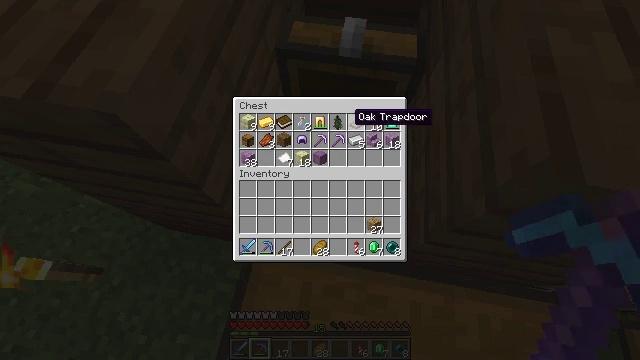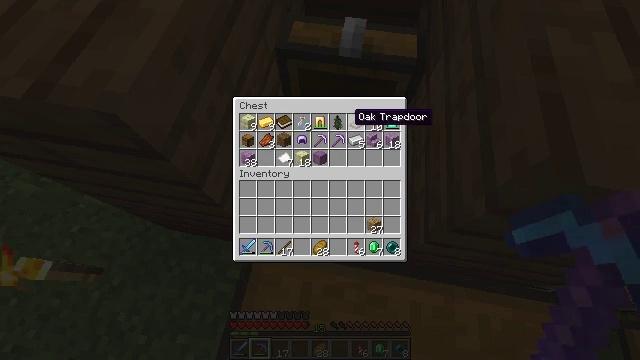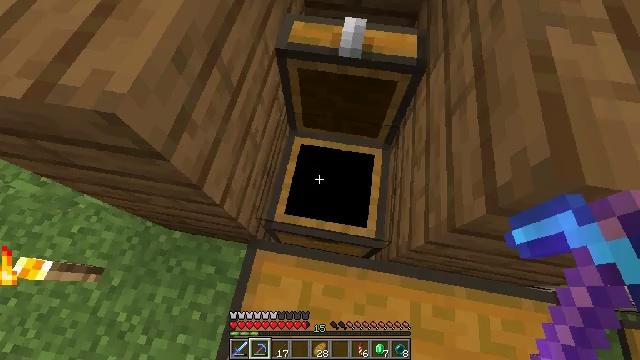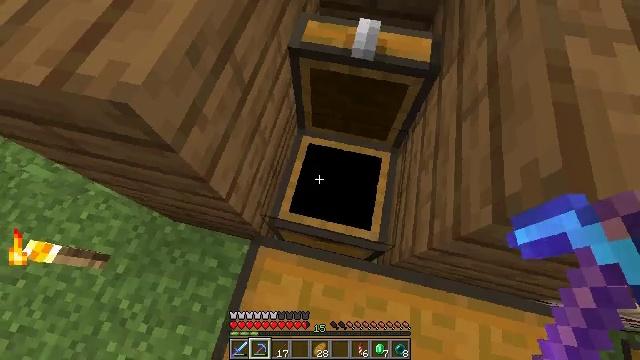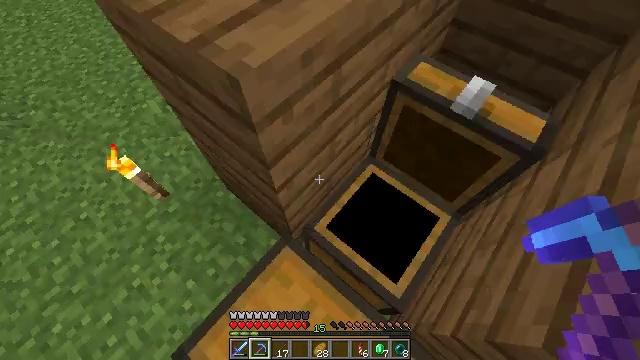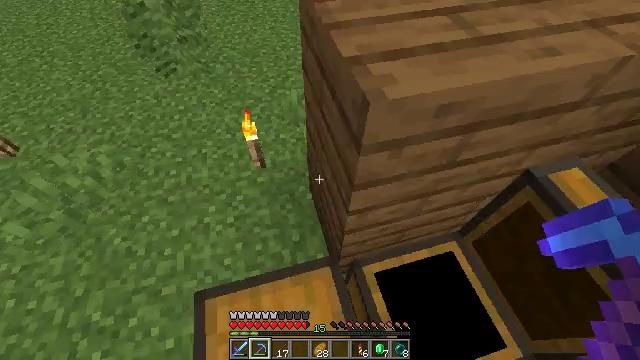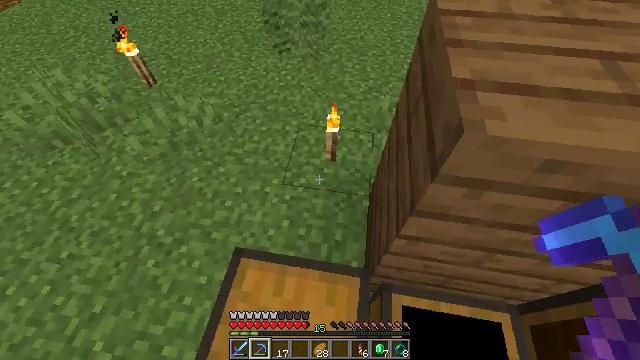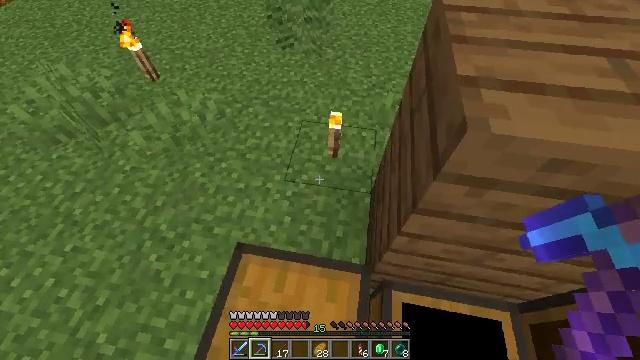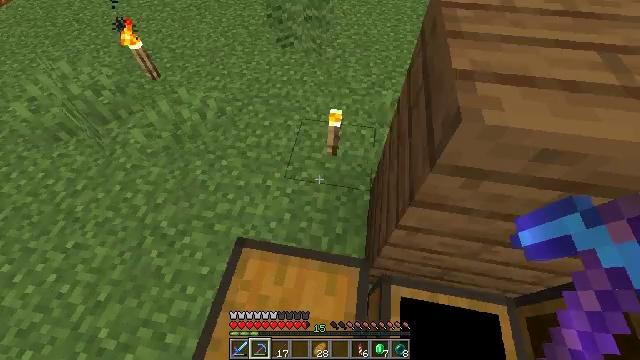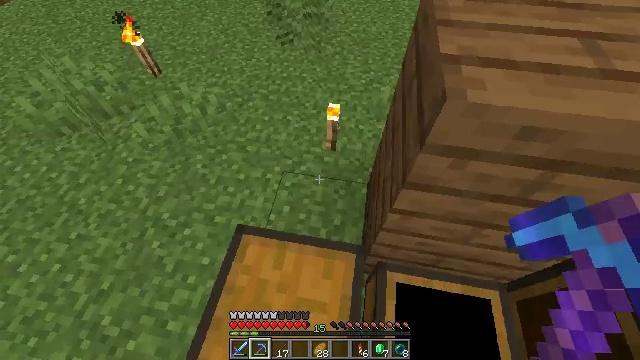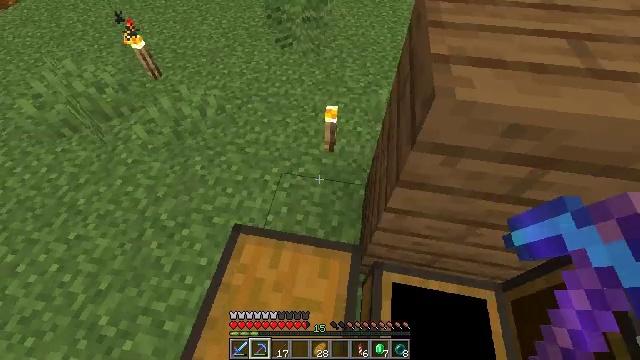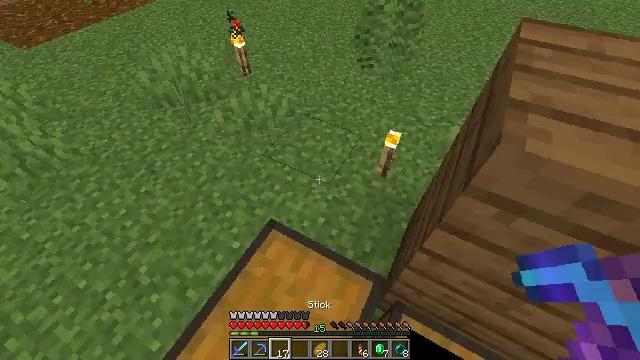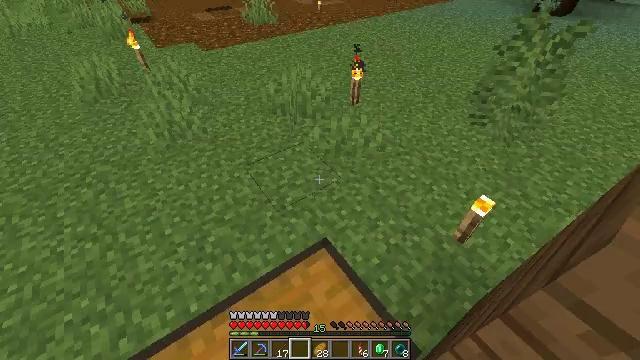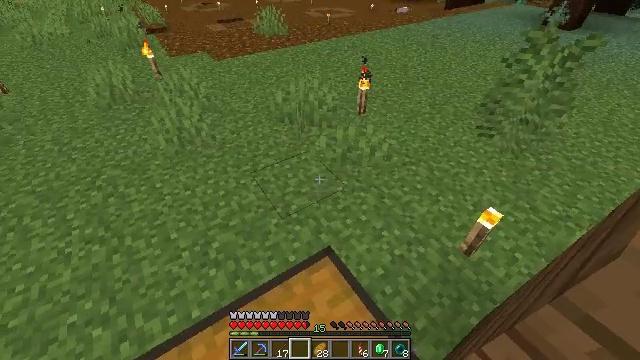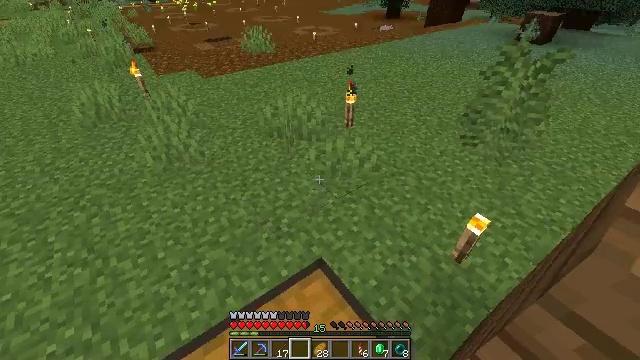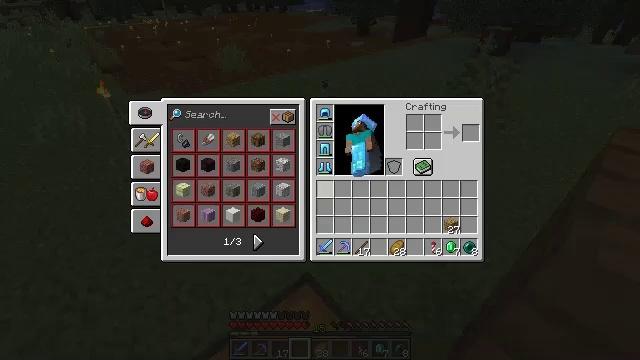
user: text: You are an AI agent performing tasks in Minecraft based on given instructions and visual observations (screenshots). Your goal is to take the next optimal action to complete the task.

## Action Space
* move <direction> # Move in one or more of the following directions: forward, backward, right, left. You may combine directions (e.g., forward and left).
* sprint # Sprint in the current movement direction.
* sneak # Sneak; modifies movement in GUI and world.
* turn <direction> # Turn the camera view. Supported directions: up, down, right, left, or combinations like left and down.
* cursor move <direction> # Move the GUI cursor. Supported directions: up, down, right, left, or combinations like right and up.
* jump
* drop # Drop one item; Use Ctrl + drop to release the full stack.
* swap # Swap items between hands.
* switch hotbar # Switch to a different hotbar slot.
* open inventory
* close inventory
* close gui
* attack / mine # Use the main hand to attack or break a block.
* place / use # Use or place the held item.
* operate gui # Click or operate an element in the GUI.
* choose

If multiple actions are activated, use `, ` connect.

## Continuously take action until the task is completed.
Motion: motion action
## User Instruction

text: Break the spruce leaves to clear the area.
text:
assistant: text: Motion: no_op
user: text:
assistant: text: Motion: no_op
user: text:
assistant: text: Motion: turn left, close gui
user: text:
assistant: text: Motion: turn left and up, open inventory
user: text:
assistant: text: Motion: turn left and up
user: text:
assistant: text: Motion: turn left
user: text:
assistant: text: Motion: no_op
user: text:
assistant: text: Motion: move back
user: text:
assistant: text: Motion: move back
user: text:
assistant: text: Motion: move back
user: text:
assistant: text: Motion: move back, turn left and up
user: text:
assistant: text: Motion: turn left and up
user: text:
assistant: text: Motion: turn left and up
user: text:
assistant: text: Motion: turn right and up
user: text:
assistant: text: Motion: turn right and up, close inventory
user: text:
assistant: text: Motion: cursor move right, close inventory
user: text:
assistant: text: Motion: cursor move right, close inventory
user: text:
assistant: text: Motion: cursor move right, open gui
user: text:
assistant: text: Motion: cursor move right
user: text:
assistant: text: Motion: cursor move right
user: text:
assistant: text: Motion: no_op
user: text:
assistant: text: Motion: no_op
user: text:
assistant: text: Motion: no_op
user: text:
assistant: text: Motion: no_op
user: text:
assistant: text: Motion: cursor move left
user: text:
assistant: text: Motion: cursor move left
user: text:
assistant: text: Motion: no_op
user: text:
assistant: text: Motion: cursor move right and down
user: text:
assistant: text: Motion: no_op
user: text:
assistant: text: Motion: close gui